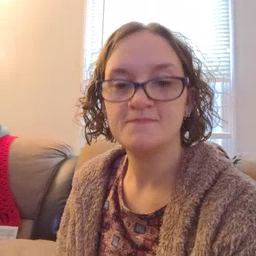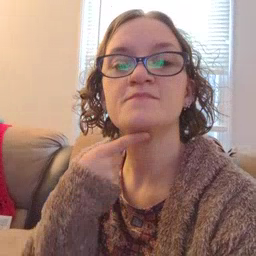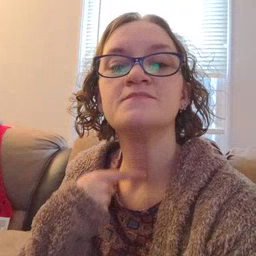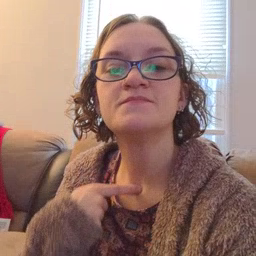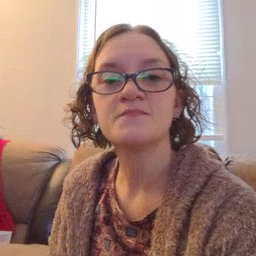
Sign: thirsty